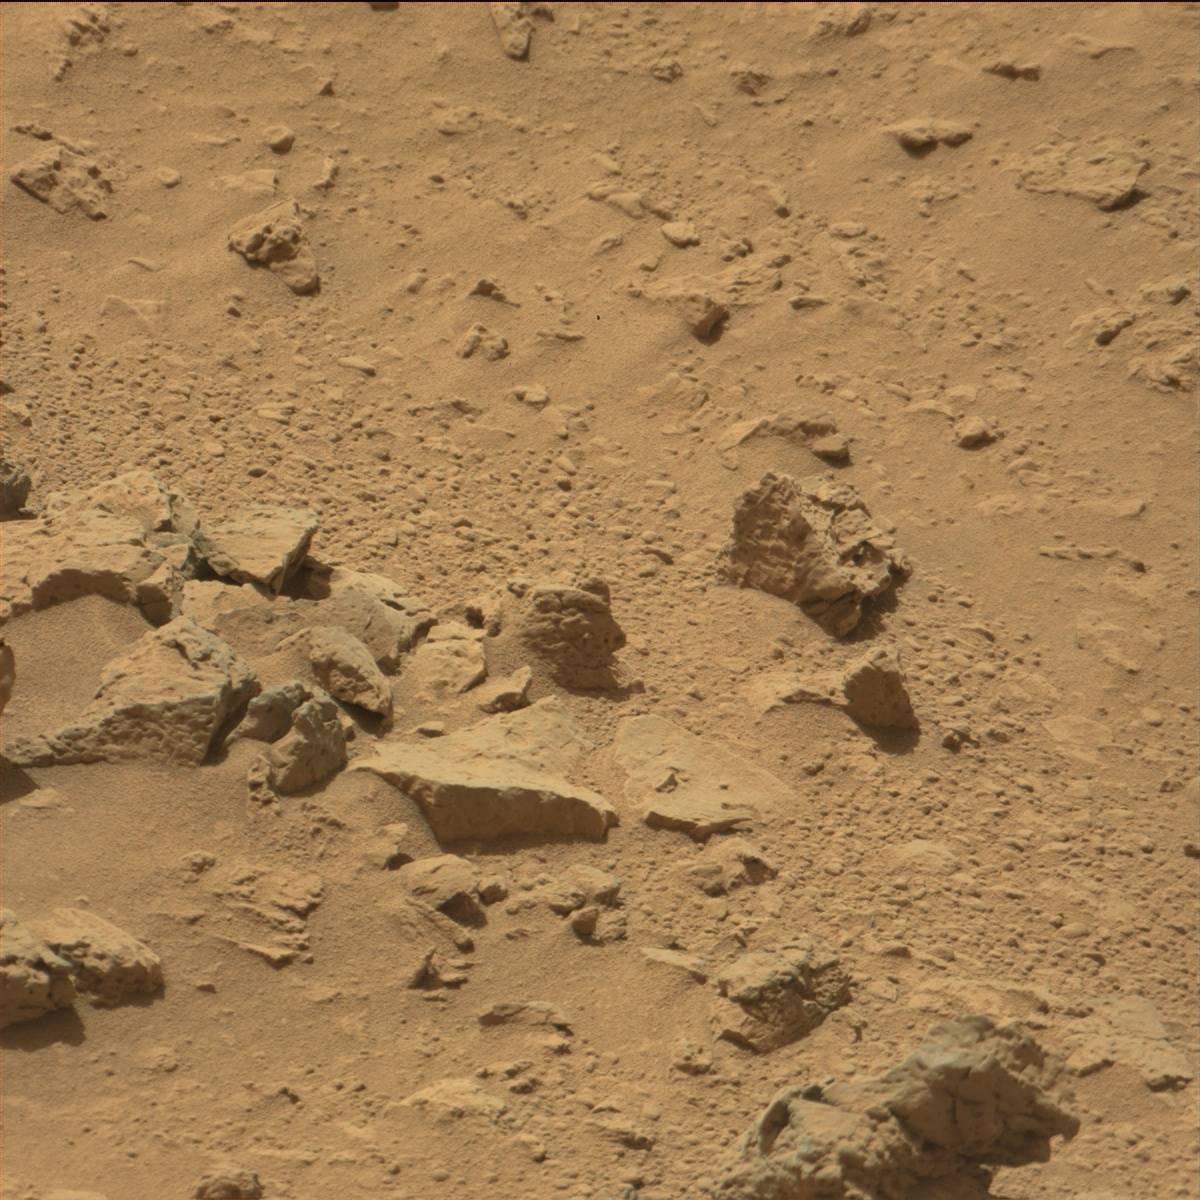
Terrain classes present: Bedrock, Sand / Soil